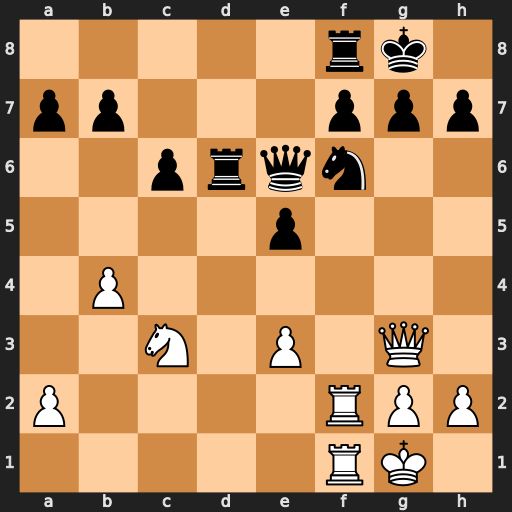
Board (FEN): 5rk1/pp3ppp/2prqn2/4p3/1P6/2N1P1Q1/P4RPP/5RK1
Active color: w
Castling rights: -
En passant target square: -
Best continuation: Rxf6 Qxf6 Rxf6